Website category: movie
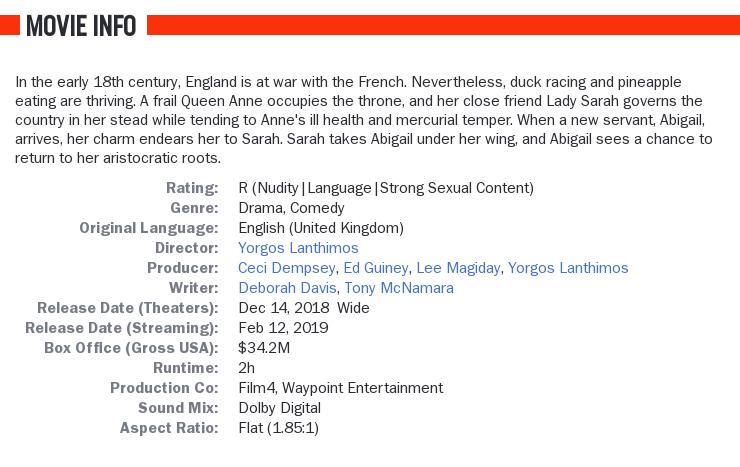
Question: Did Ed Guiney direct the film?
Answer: no

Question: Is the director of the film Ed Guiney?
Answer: no

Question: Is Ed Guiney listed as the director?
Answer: no

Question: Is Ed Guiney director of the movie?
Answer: no

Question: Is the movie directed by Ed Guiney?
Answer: no

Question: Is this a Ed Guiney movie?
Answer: no

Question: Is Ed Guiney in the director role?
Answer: no

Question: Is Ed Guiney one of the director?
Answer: no

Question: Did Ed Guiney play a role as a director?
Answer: no

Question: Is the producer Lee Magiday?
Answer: yes

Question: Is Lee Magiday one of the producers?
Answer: yes

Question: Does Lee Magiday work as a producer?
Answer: yes

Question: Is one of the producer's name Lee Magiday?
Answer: yes

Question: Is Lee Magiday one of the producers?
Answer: yes

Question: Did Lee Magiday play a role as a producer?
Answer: yes

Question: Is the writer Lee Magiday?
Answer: no

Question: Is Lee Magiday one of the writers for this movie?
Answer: no

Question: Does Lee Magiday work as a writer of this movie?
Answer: no

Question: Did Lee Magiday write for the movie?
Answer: no

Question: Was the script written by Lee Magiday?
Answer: no

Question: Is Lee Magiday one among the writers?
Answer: no

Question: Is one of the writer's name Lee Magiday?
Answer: no

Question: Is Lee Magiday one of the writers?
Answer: no

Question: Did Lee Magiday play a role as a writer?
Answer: no

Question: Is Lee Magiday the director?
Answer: no

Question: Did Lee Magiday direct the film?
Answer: no

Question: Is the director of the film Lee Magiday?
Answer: no

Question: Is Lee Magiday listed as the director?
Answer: no

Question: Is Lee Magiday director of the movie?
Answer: no

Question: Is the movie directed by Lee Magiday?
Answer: no

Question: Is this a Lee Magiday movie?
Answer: no

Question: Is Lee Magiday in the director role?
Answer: no

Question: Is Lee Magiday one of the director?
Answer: no

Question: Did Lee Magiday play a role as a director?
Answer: no

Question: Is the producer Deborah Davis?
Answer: no

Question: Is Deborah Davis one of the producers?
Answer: no

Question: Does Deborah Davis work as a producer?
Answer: no

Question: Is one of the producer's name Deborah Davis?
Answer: no

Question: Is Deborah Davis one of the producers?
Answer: no

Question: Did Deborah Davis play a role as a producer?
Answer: no

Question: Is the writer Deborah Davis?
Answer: yes

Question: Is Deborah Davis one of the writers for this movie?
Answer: yes

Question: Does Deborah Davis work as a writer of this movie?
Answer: yes

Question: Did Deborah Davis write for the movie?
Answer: yes

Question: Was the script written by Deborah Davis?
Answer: yes

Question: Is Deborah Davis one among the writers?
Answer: yes

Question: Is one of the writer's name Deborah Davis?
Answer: yes

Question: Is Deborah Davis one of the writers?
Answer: yes

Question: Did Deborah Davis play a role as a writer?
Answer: yes

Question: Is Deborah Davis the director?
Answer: no

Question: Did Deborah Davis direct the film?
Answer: no

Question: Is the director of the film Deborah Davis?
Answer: no

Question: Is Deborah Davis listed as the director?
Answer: no

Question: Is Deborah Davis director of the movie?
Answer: no

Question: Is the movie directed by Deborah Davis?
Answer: no

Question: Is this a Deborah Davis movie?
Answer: no

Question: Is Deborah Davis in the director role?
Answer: no

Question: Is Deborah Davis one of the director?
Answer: no

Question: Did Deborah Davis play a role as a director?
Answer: no

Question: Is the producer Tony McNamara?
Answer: no

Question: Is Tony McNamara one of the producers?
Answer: no

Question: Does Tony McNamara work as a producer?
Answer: no

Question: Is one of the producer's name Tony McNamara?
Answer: no

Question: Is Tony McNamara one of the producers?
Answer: no